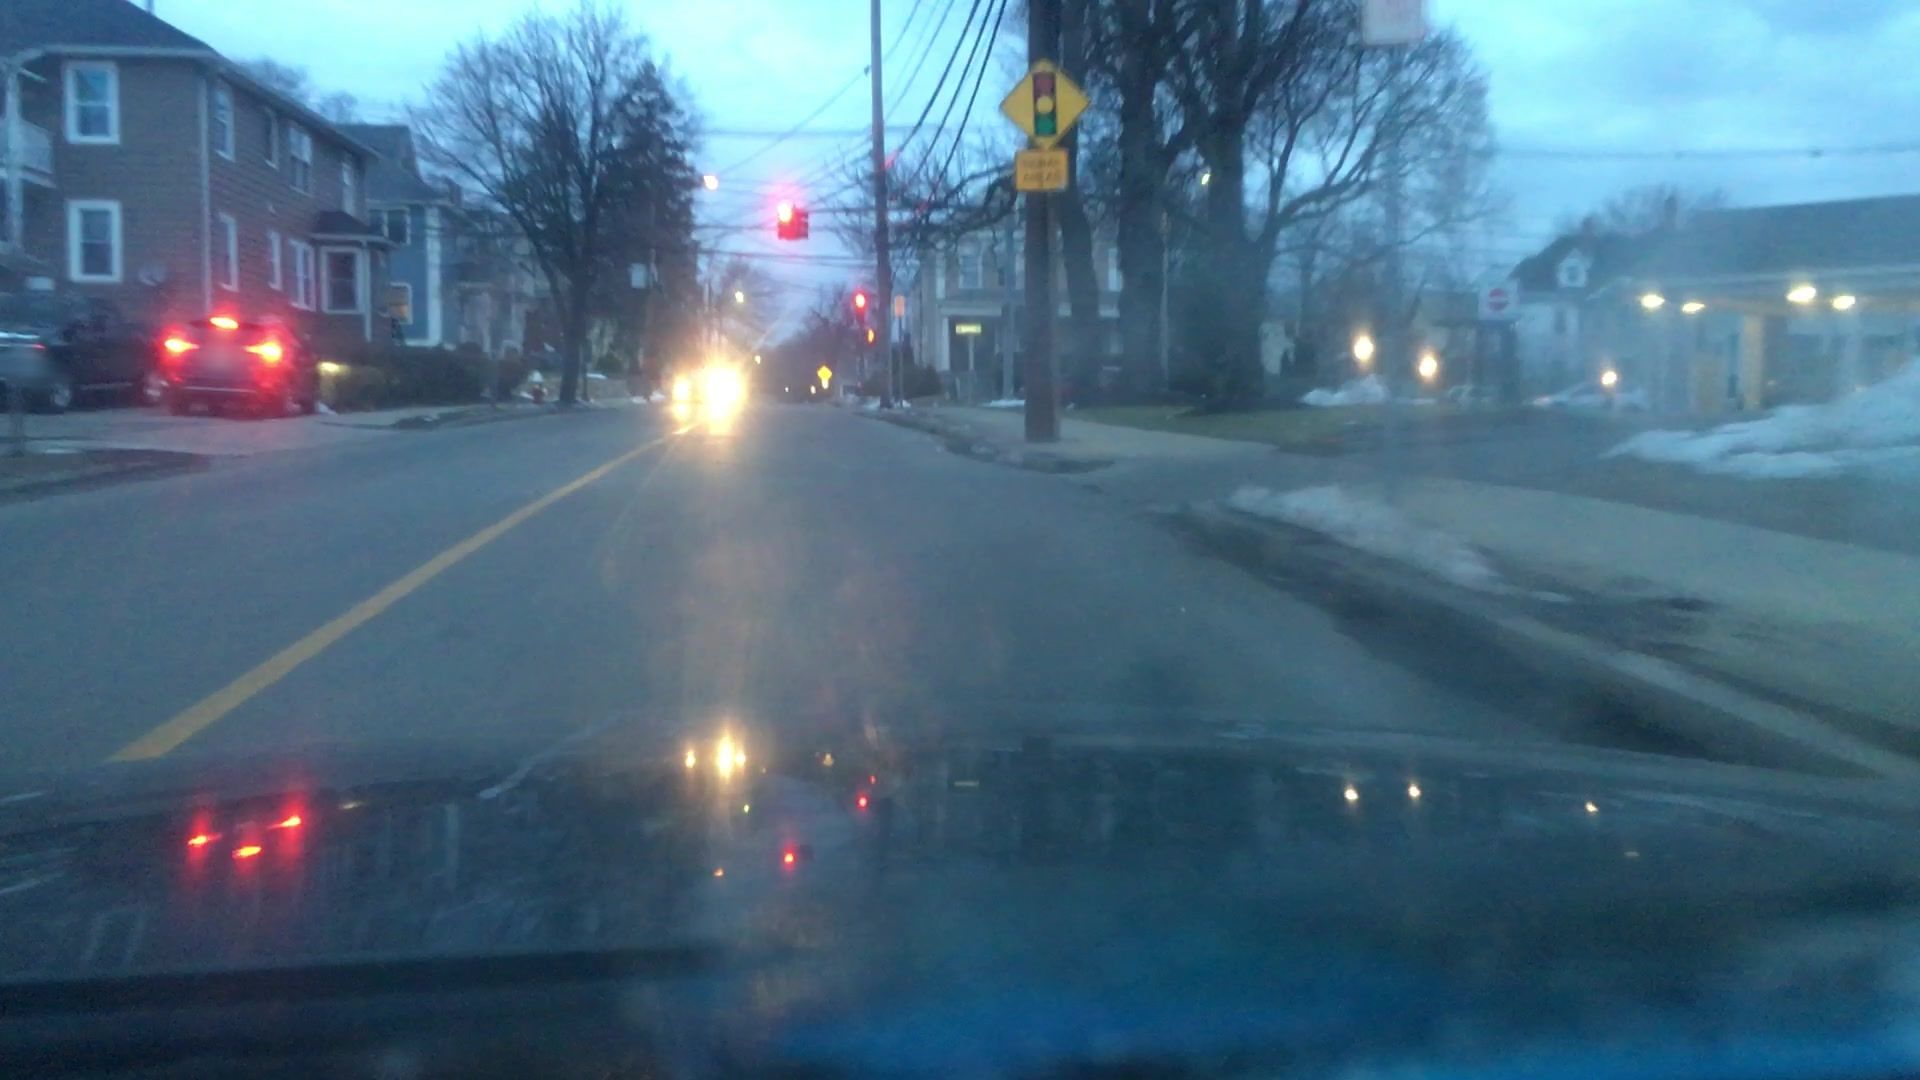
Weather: snowy
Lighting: dusk/dawn
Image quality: slightly poor
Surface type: driving surface
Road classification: tertiary
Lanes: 2
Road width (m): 12.2
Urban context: urban centre
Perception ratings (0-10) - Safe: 3.38, Lively: 5.15, Beautiful: 4.26, Boring: 2.25, Depressing: 1.27, Wealthy: 5.3